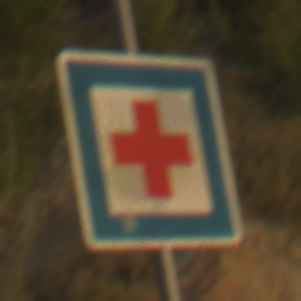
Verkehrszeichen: ErsteHilfe
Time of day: SunriseSunset
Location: Outdoor (Nature)
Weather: PartlyCloudy
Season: NotSpecified
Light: Natural